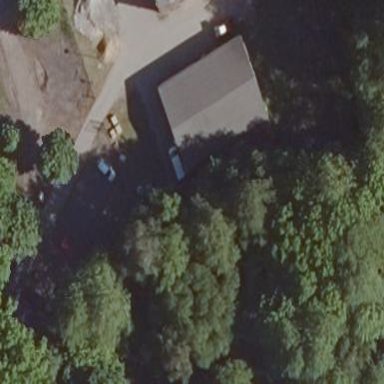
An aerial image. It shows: Detached building.